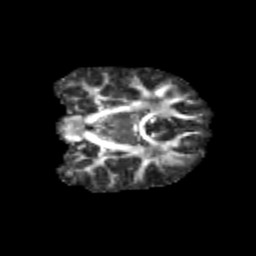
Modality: FA
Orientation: coronal
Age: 10
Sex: female
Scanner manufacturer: siemens
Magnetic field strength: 3 T
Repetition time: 3.8 s
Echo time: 0.07 s